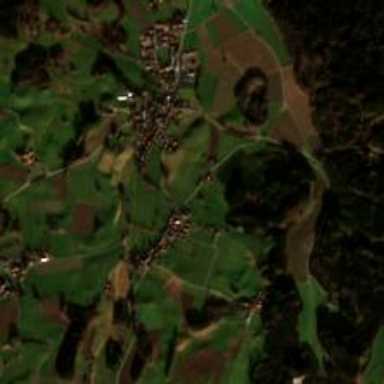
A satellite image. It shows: Small hamlet.